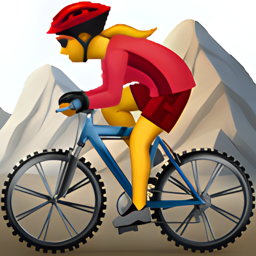
Name: woman mountain biking
Emoji: 🚵‍♀️
Group: People & Body
Sub-group: person-sport